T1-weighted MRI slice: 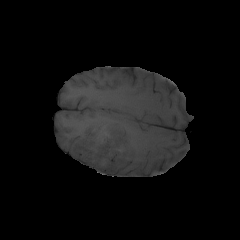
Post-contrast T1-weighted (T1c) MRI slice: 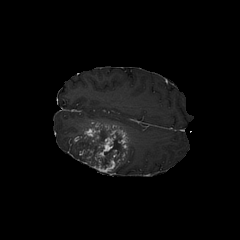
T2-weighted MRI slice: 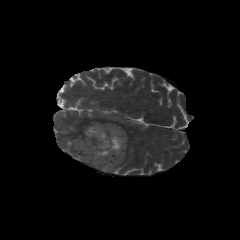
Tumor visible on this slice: yes